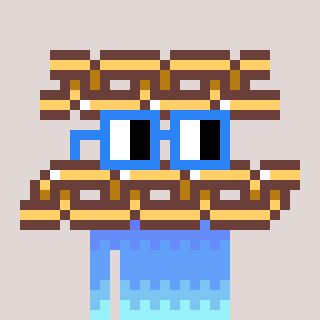
a pixel art character with square blue glasses, a chain-shaped head and a yellow-colored body on a warm background